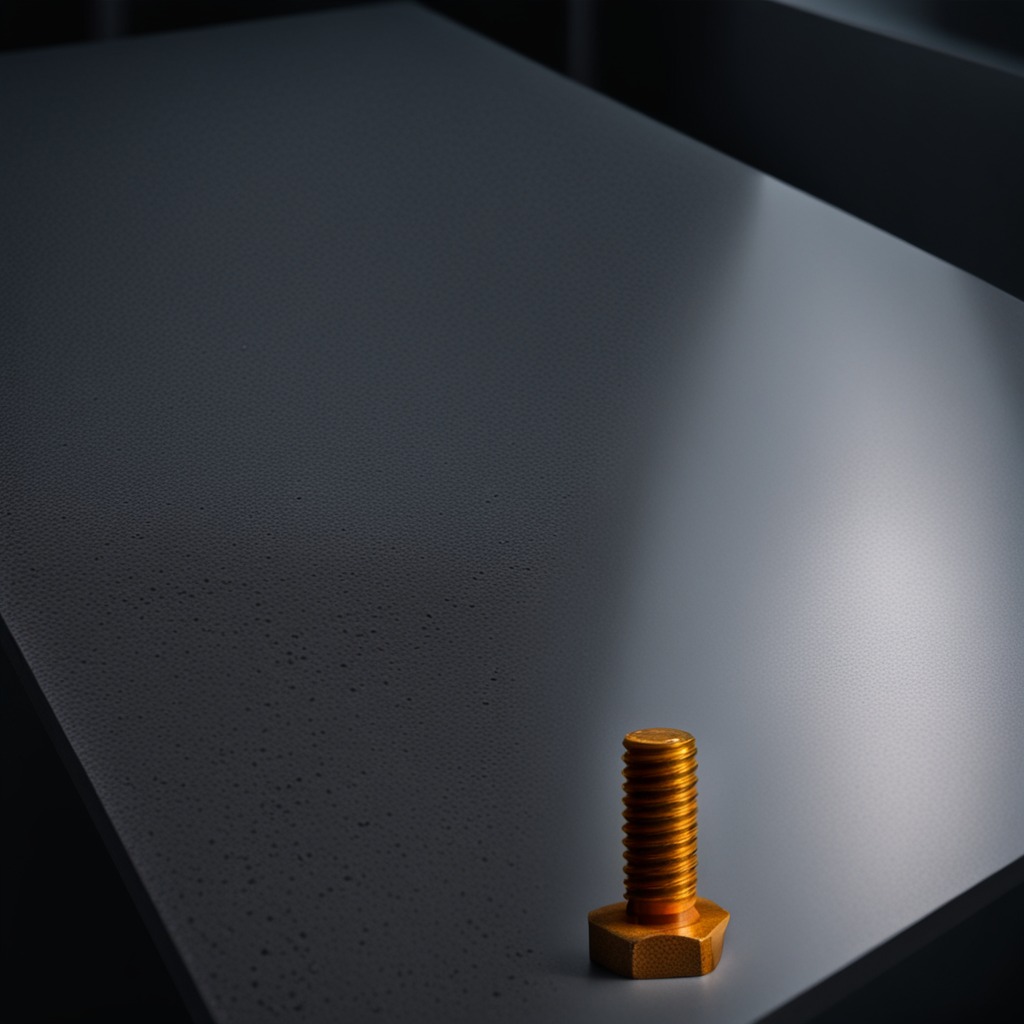
A metal screw is lying on a clean granite table inside a workshop at night.